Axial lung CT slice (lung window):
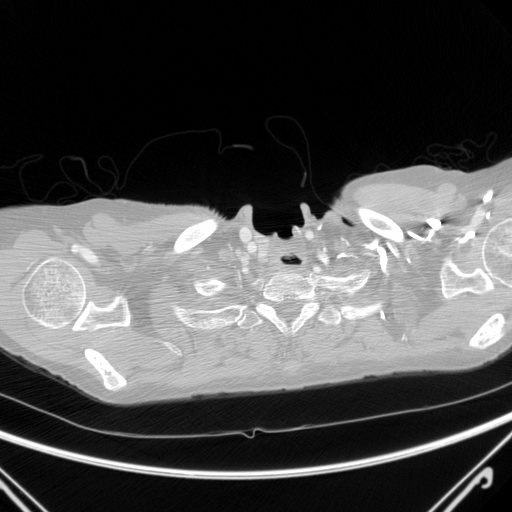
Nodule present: no